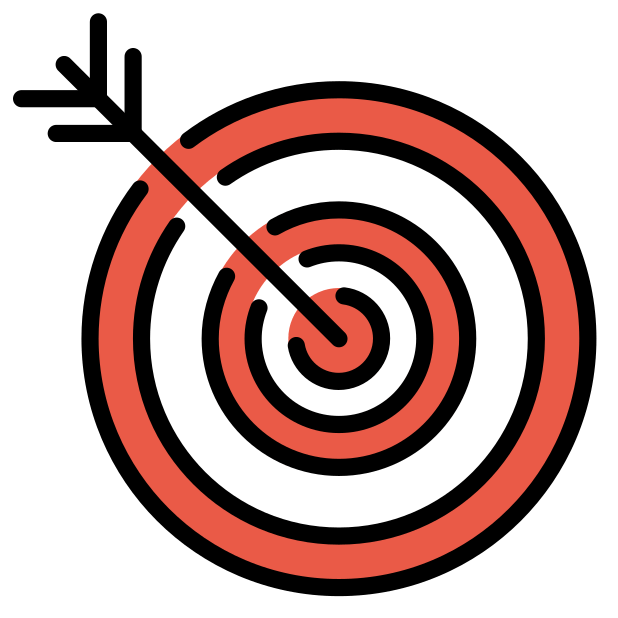
Emoji: 🎯
Name: direct hit
Unicode: 0x1f3af